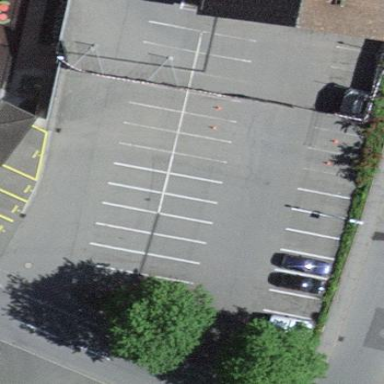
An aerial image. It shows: Parking area with surface.